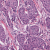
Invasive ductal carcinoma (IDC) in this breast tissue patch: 1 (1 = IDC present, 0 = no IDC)